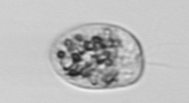
Label: Amoeba